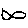
Label: fish